Field crop: maize
Growth stage: 2
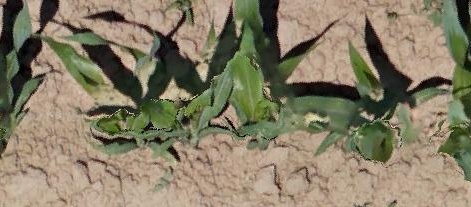
Species: maize